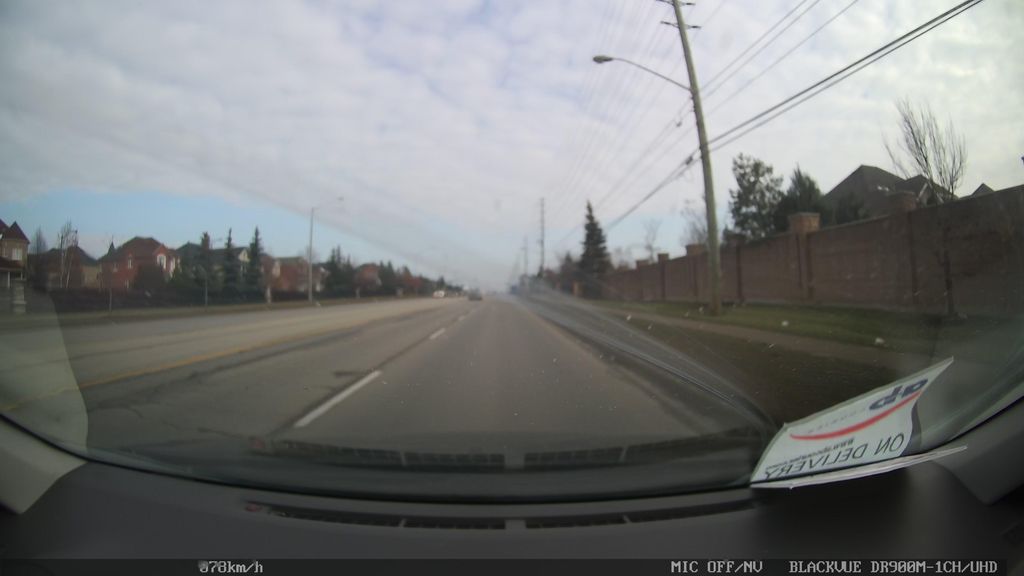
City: toronto